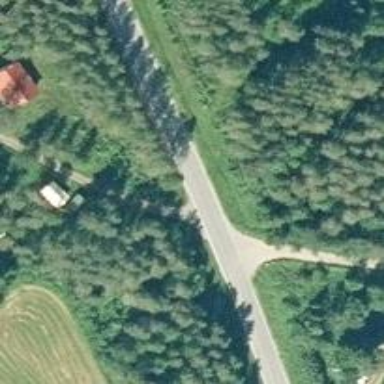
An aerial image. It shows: Tertiary road with asphalt surface.